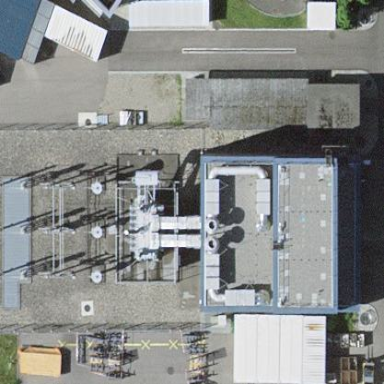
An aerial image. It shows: Industrial building.